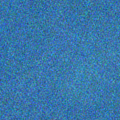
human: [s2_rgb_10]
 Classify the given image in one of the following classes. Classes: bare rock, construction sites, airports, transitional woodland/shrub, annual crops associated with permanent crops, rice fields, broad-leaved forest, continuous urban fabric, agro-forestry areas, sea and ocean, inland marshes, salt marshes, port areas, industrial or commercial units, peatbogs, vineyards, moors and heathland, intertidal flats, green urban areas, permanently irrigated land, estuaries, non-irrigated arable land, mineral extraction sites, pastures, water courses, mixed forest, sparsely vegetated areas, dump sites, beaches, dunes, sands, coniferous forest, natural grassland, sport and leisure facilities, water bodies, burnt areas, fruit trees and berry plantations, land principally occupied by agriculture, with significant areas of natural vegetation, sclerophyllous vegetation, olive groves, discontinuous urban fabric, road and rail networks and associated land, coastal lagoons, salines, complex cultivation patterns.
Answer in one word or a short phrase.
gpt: sea and ocean